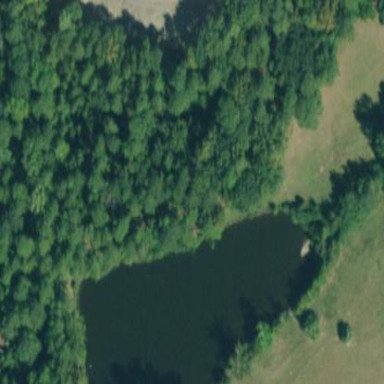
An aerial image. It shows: Pond with natural water.